Field crop: maize
Growth stage: 2
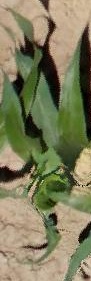
Species: maize